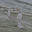
Label: 9